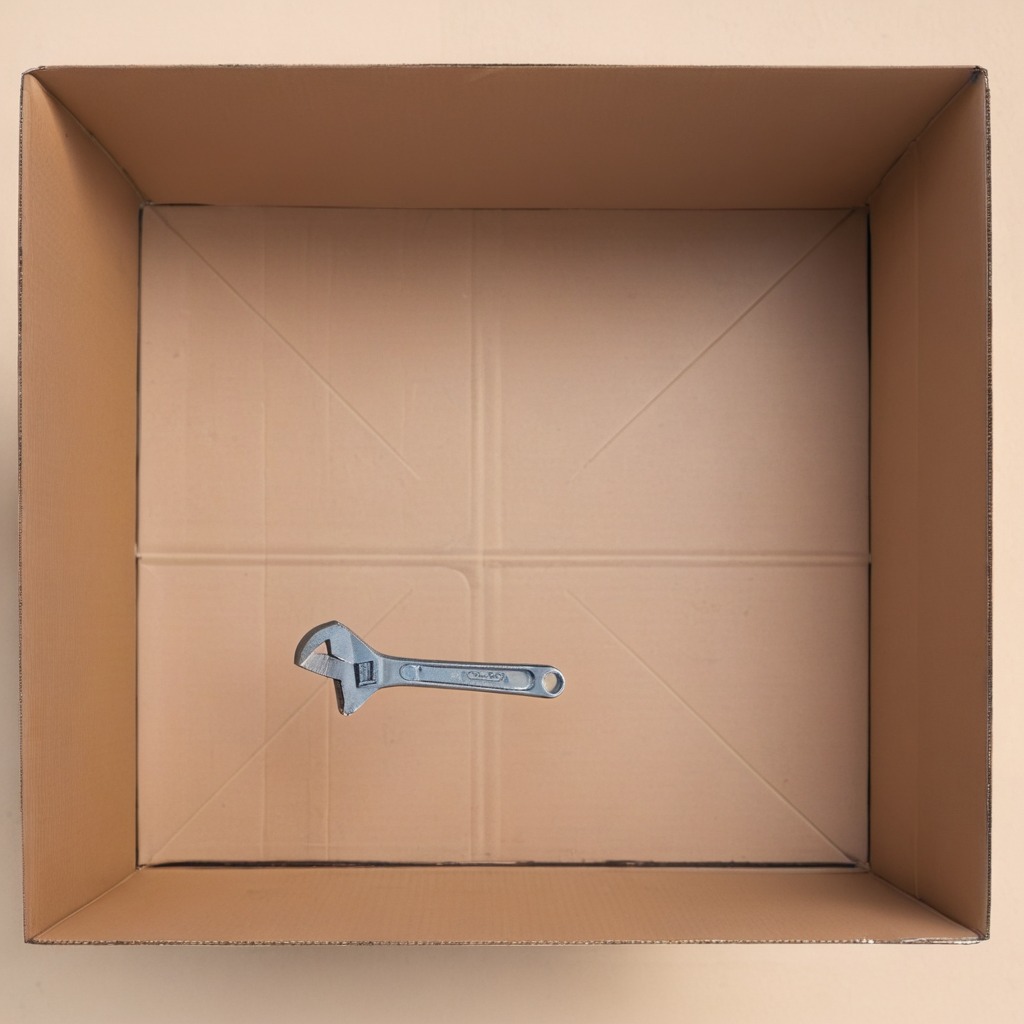
An wrench is lying on the cardboard box surface in an outdoor workshop during daytime bright natural light soft shadows slightly creased but